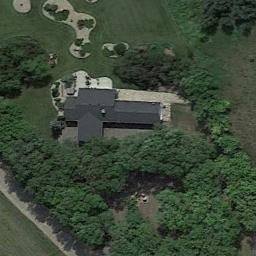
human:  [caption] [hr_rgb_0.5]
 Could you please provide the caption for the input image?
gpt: The sparse residential is on the grass next to some trees and a road .

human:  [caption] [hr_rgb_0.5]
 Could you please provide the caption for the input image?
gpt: Many trees are beside the sparse residential .

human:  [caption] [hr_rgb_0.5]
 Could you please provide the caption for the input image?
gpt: Here is a gorgeous home with a trail behind and a row of trees in front .

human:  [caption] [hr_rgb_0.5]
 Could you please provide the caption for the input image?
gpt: There are several houses of various sizes and many green trees in a sparse residential area .

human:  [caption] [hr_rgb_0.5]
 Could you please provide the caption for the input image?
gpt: A sparse residential area with many green trees and a black building .